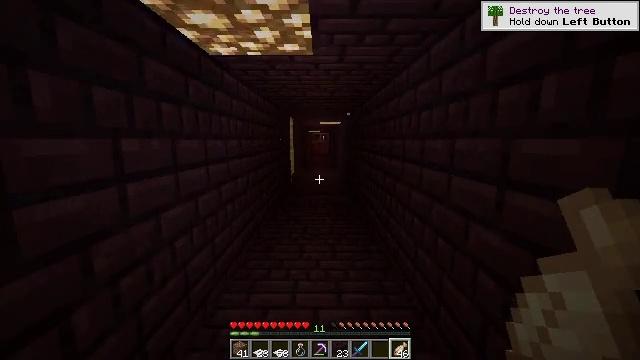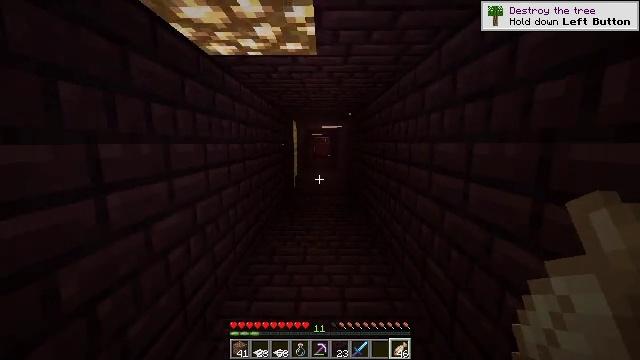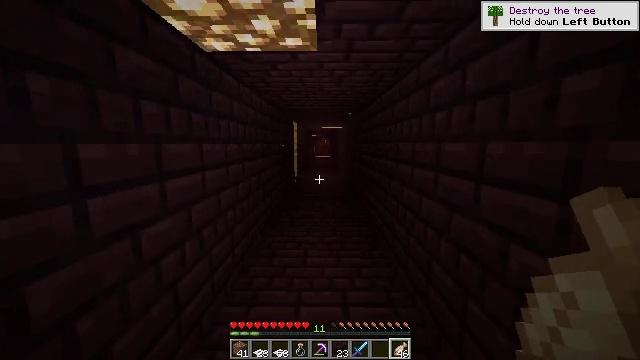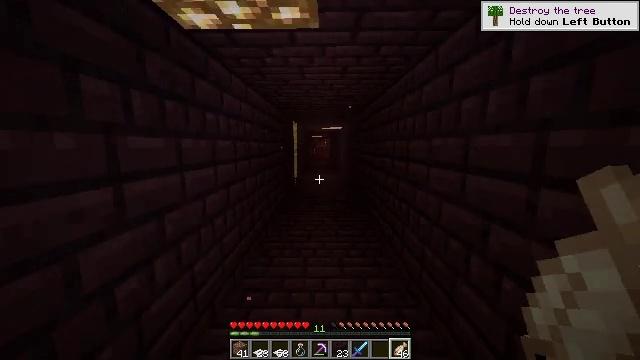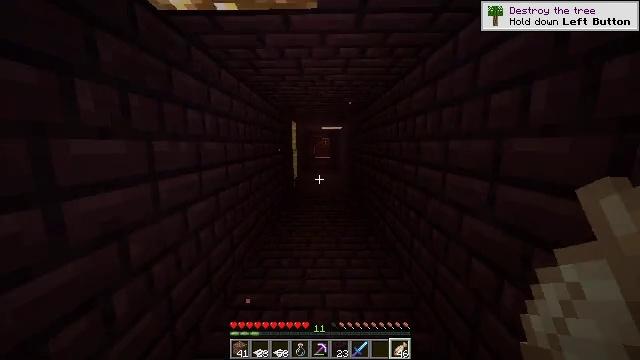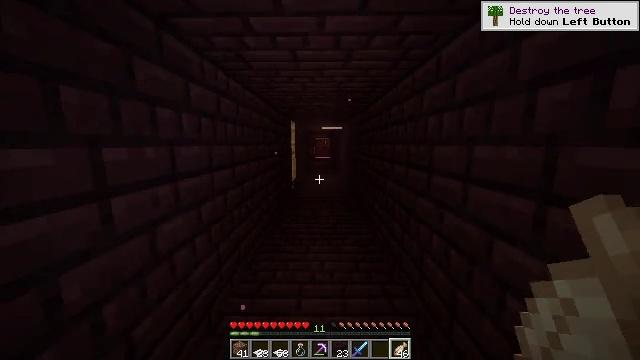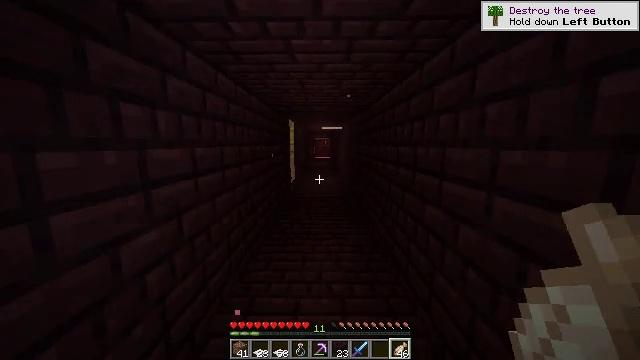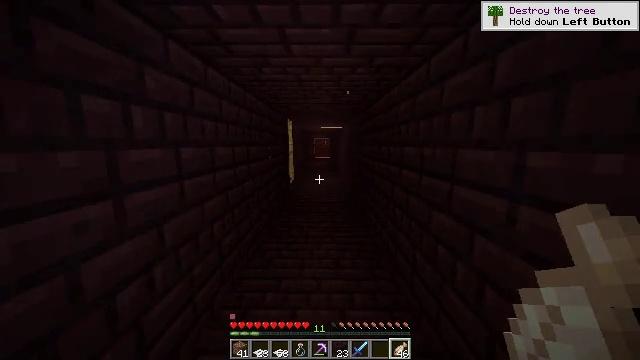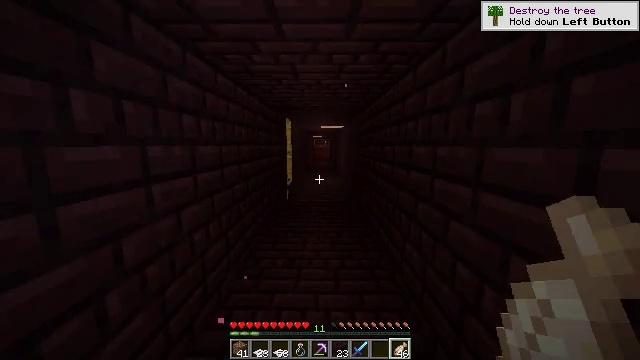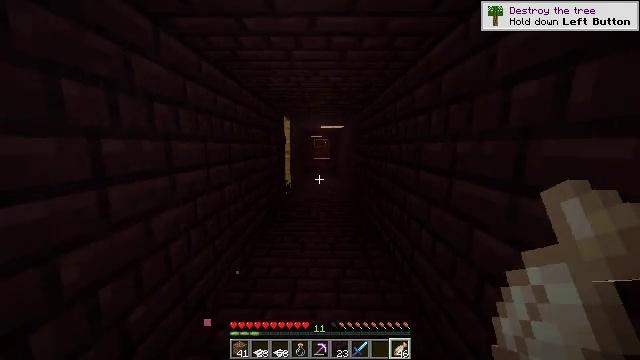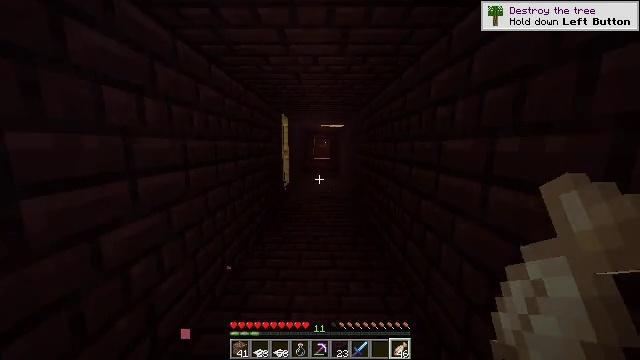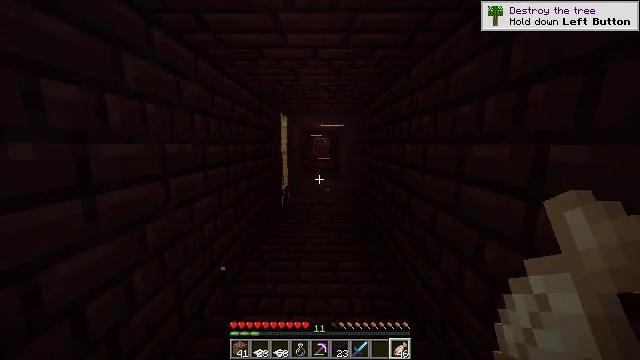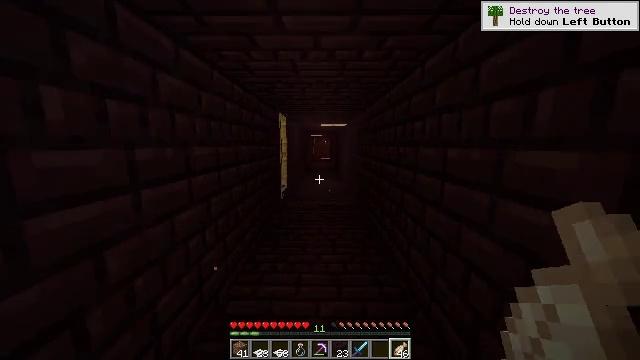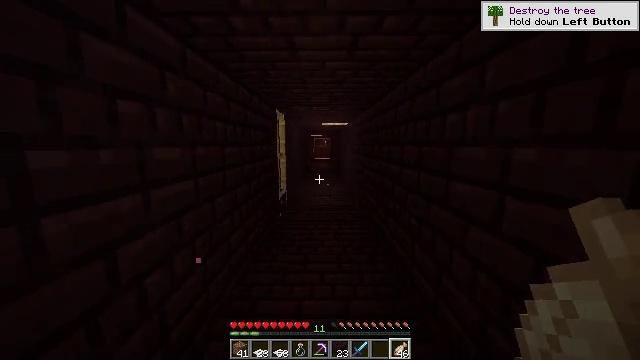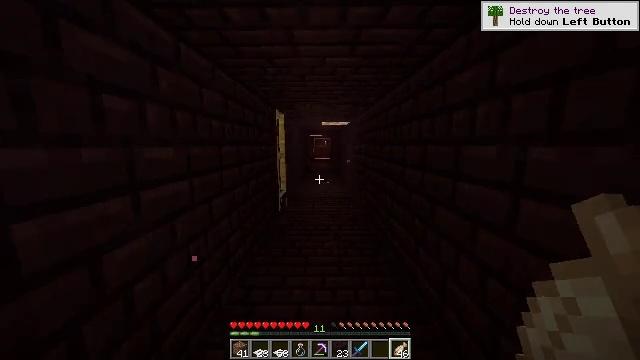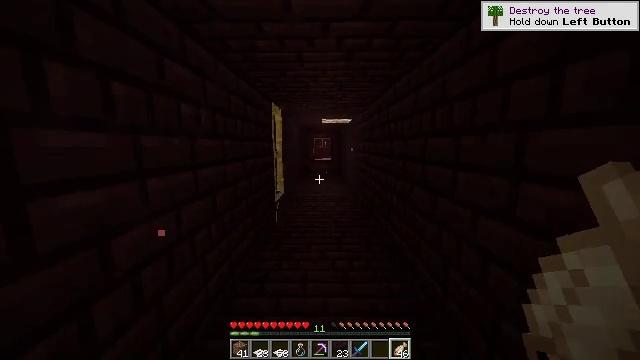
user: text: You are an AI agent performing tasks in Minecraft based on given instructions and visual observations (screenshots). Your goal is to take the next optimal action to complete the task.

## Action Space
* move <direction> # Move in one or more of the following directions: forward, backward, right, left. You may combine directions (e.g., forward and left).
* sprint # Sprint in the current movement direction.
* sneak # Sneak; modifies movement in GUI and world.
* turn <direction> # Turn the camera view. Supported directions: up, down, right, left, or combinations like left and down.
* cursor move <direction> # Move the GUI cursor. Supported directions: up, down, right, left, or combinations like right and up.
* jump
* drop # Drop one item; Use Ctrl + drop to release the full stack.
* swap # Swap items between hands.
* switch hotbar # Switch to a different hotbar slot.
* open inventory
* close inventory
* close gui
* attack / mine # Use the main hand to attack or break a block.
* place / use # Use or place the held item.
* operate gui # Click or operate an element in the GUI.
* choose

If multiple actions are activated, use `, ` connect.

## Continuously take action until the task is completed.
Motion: motion action
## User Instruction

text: Collect the shulker box to move it.
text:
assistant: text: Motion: move forward
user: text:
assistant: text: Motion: move forward
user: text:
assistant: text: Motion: move forward
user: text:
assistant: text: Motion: move forward
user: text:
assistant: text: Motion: move forward
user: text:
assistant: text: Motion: move forward
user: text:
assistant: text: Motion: move forward
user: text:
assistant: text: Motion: move forward
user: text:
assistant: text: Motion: move forward
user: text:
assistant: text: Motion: move forward
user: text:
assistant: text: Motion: move forward
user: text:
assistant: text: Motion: move forward
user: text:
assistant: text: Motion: move forward
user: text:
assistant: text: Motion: move forward
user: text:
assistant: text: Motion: move forward
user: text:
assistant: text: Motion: move forward
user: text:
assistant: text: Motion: move forward
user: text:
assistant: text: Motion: move forward
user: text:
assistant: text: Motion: move forward
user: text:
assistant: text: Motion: move forward
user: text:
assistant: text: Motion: move forward
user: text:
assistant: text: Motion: move forward
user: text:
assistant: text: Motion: move forward
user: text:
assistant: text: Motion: move forward
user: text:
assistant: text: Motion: move forward
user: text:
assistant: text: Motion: move forward
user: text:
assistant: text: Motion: move forward
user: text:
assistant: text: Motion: move forward
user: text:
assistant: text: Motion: move forward
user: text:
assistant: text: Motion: move forward